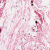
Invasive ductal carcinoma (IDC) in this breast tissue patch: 0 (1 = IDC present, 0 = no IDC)